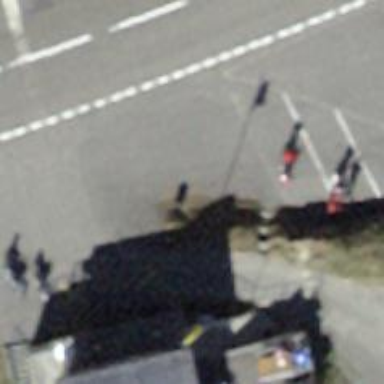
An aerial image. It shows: Road with steps.